Question: I downloaded official braintree library (PayPal)
I imported it as a usual library and i got this error:
'''
invalid resource directory name values-de-DE
'''
The default folder name was "values-de_DE" and i read in stack that underscope is not allowed so i changed it, but the error remains still.

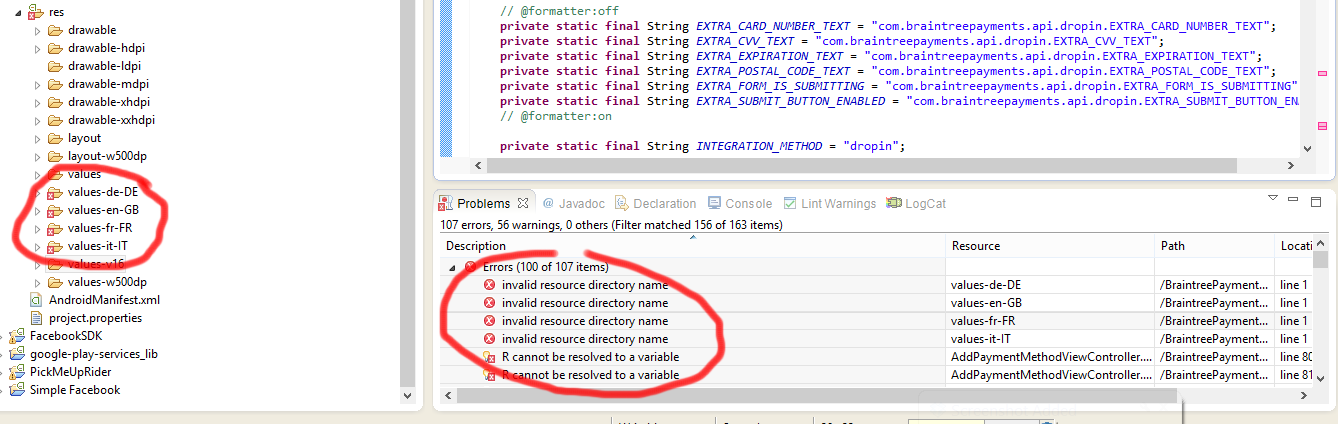
Answer: The resource folders were incorrectly named, we've released 1.2.5 to fix these. 1.2.5 should be available shortly on <URL> once it has synced.